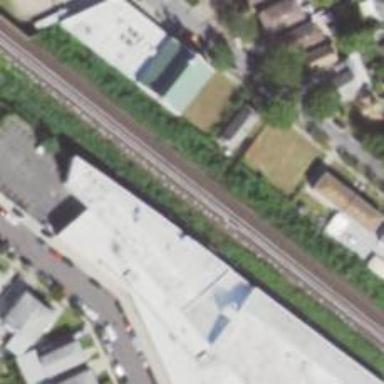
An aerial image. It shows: Electrified railway line.